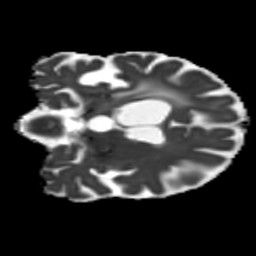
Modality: MD
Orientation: coronal
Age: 63
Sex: female
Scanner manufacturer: siemens
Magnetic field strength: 3 T
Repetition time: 5.25 s
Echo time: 0.08 s